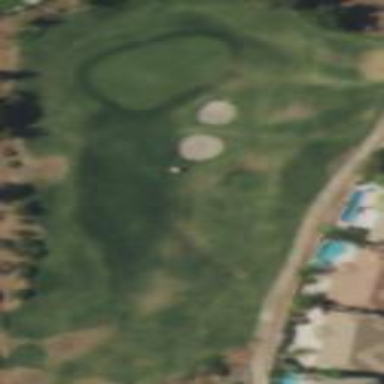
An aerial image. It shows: Rough area on grassy golf course.